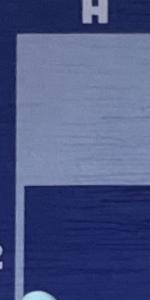
Label: Empty